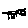
Label: cat